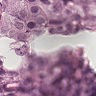
Metastatic tissue present: yes